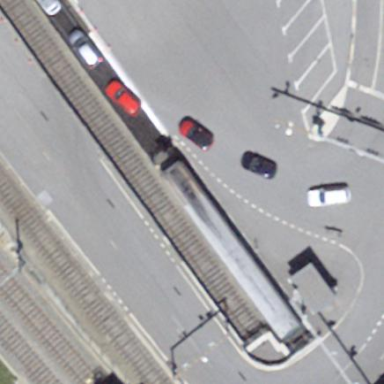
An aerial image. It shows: Platform for public transport and railway services.